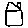
Label: house